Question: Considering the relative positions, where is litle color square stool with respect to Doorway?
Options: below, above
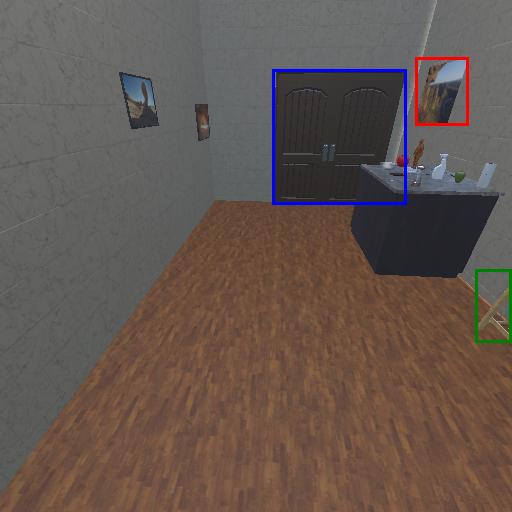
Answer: below